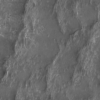
Label: not_dusty